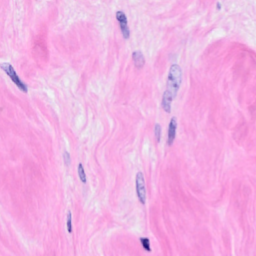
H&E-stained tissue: Breast